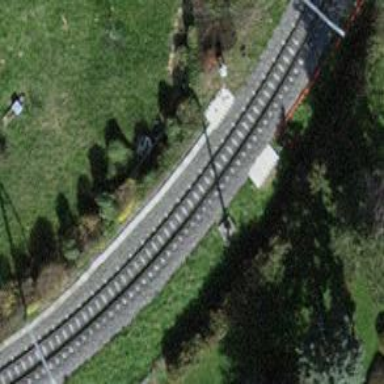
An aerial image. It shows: Narrow-gauge railway with 1 track. The tracks are electrified with contact line.